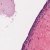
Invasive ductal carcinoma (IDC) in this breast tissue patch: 0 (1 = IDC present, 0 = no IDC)